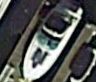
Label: Civil_yacht